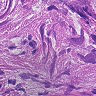
Metastatic tissue present: yes